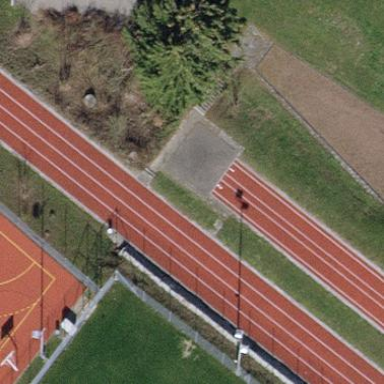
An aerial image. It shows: Grass pitch for athletics leisure activities.